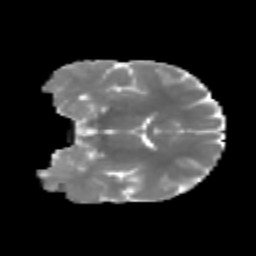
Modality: MD
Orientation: coronal
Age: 29
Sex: male
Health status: healthy